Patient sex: M
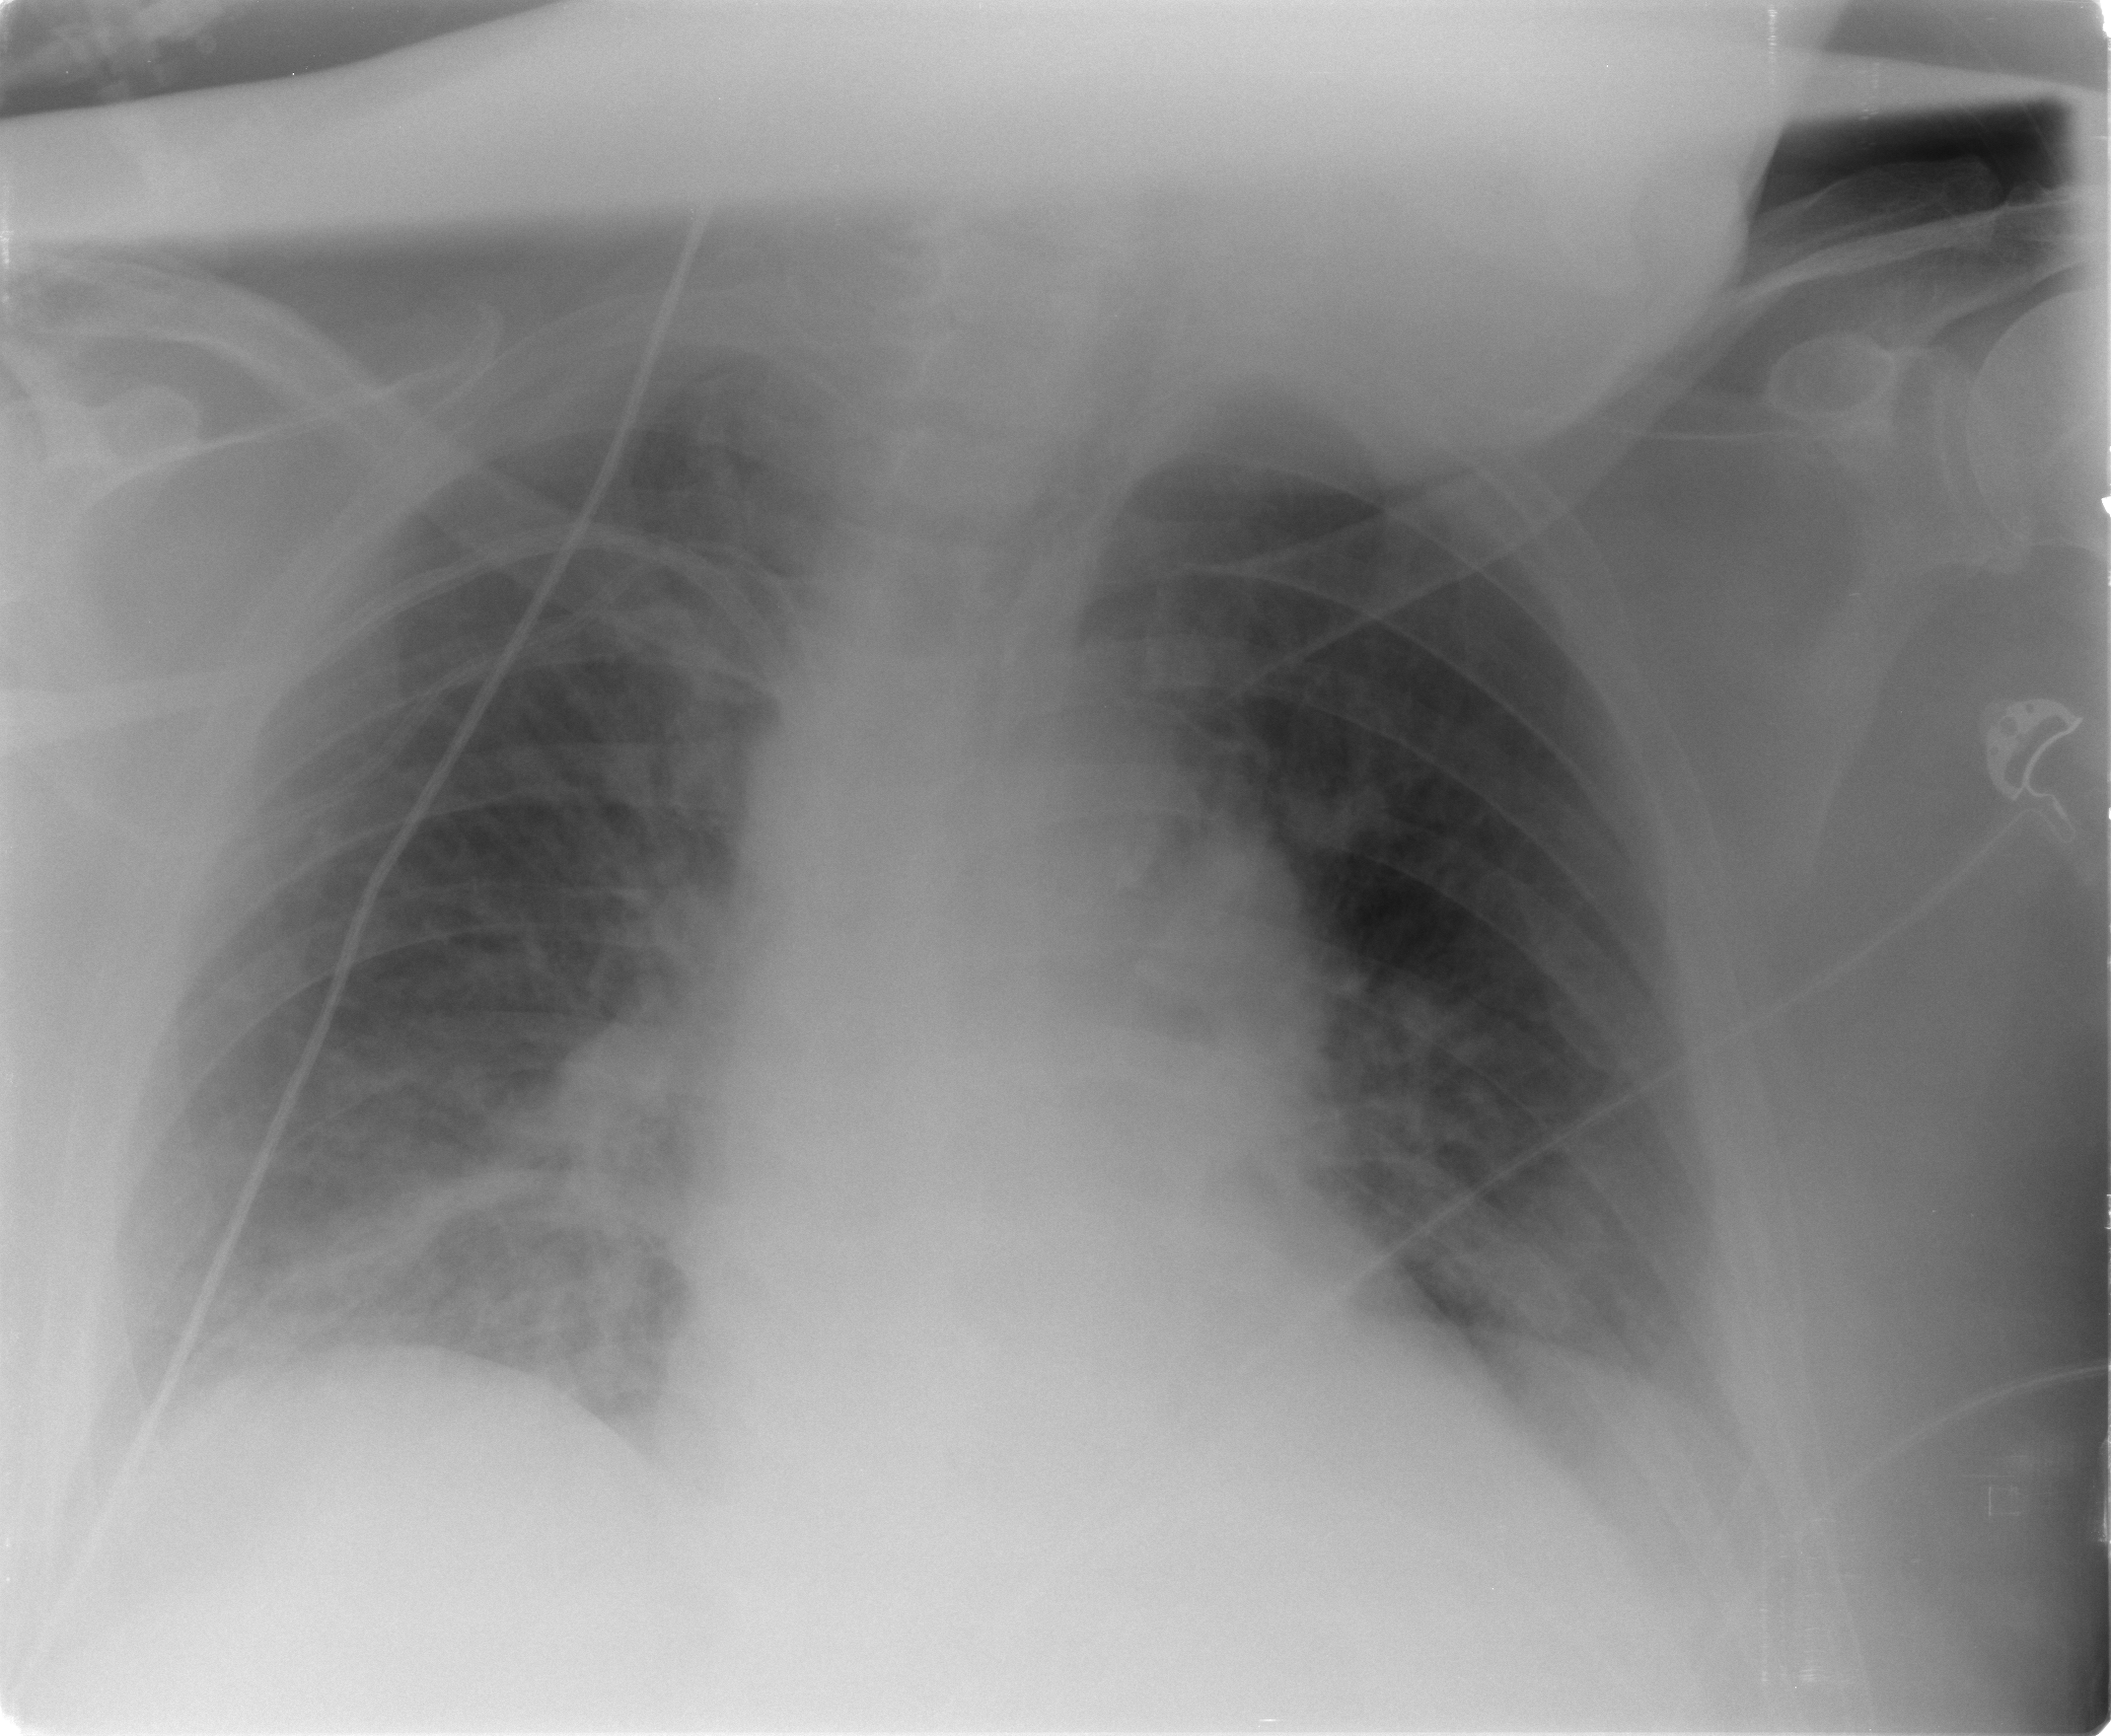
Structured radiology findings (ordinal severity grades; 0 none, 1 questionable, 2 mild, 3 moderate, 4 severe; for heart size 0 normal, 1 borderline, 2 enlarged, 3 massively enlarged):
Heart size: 1
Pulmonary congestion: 2
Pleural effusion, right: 0
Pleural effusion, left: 2
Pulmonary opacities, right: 2
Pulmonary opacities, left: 0
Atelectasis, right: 2
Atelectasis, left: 2